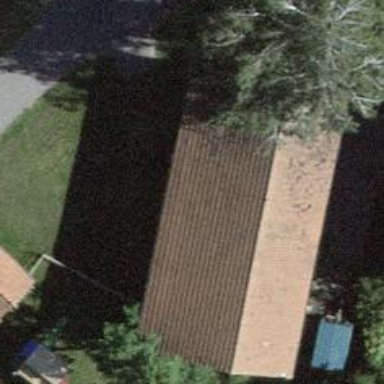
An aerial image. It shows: Shed.